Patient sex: F
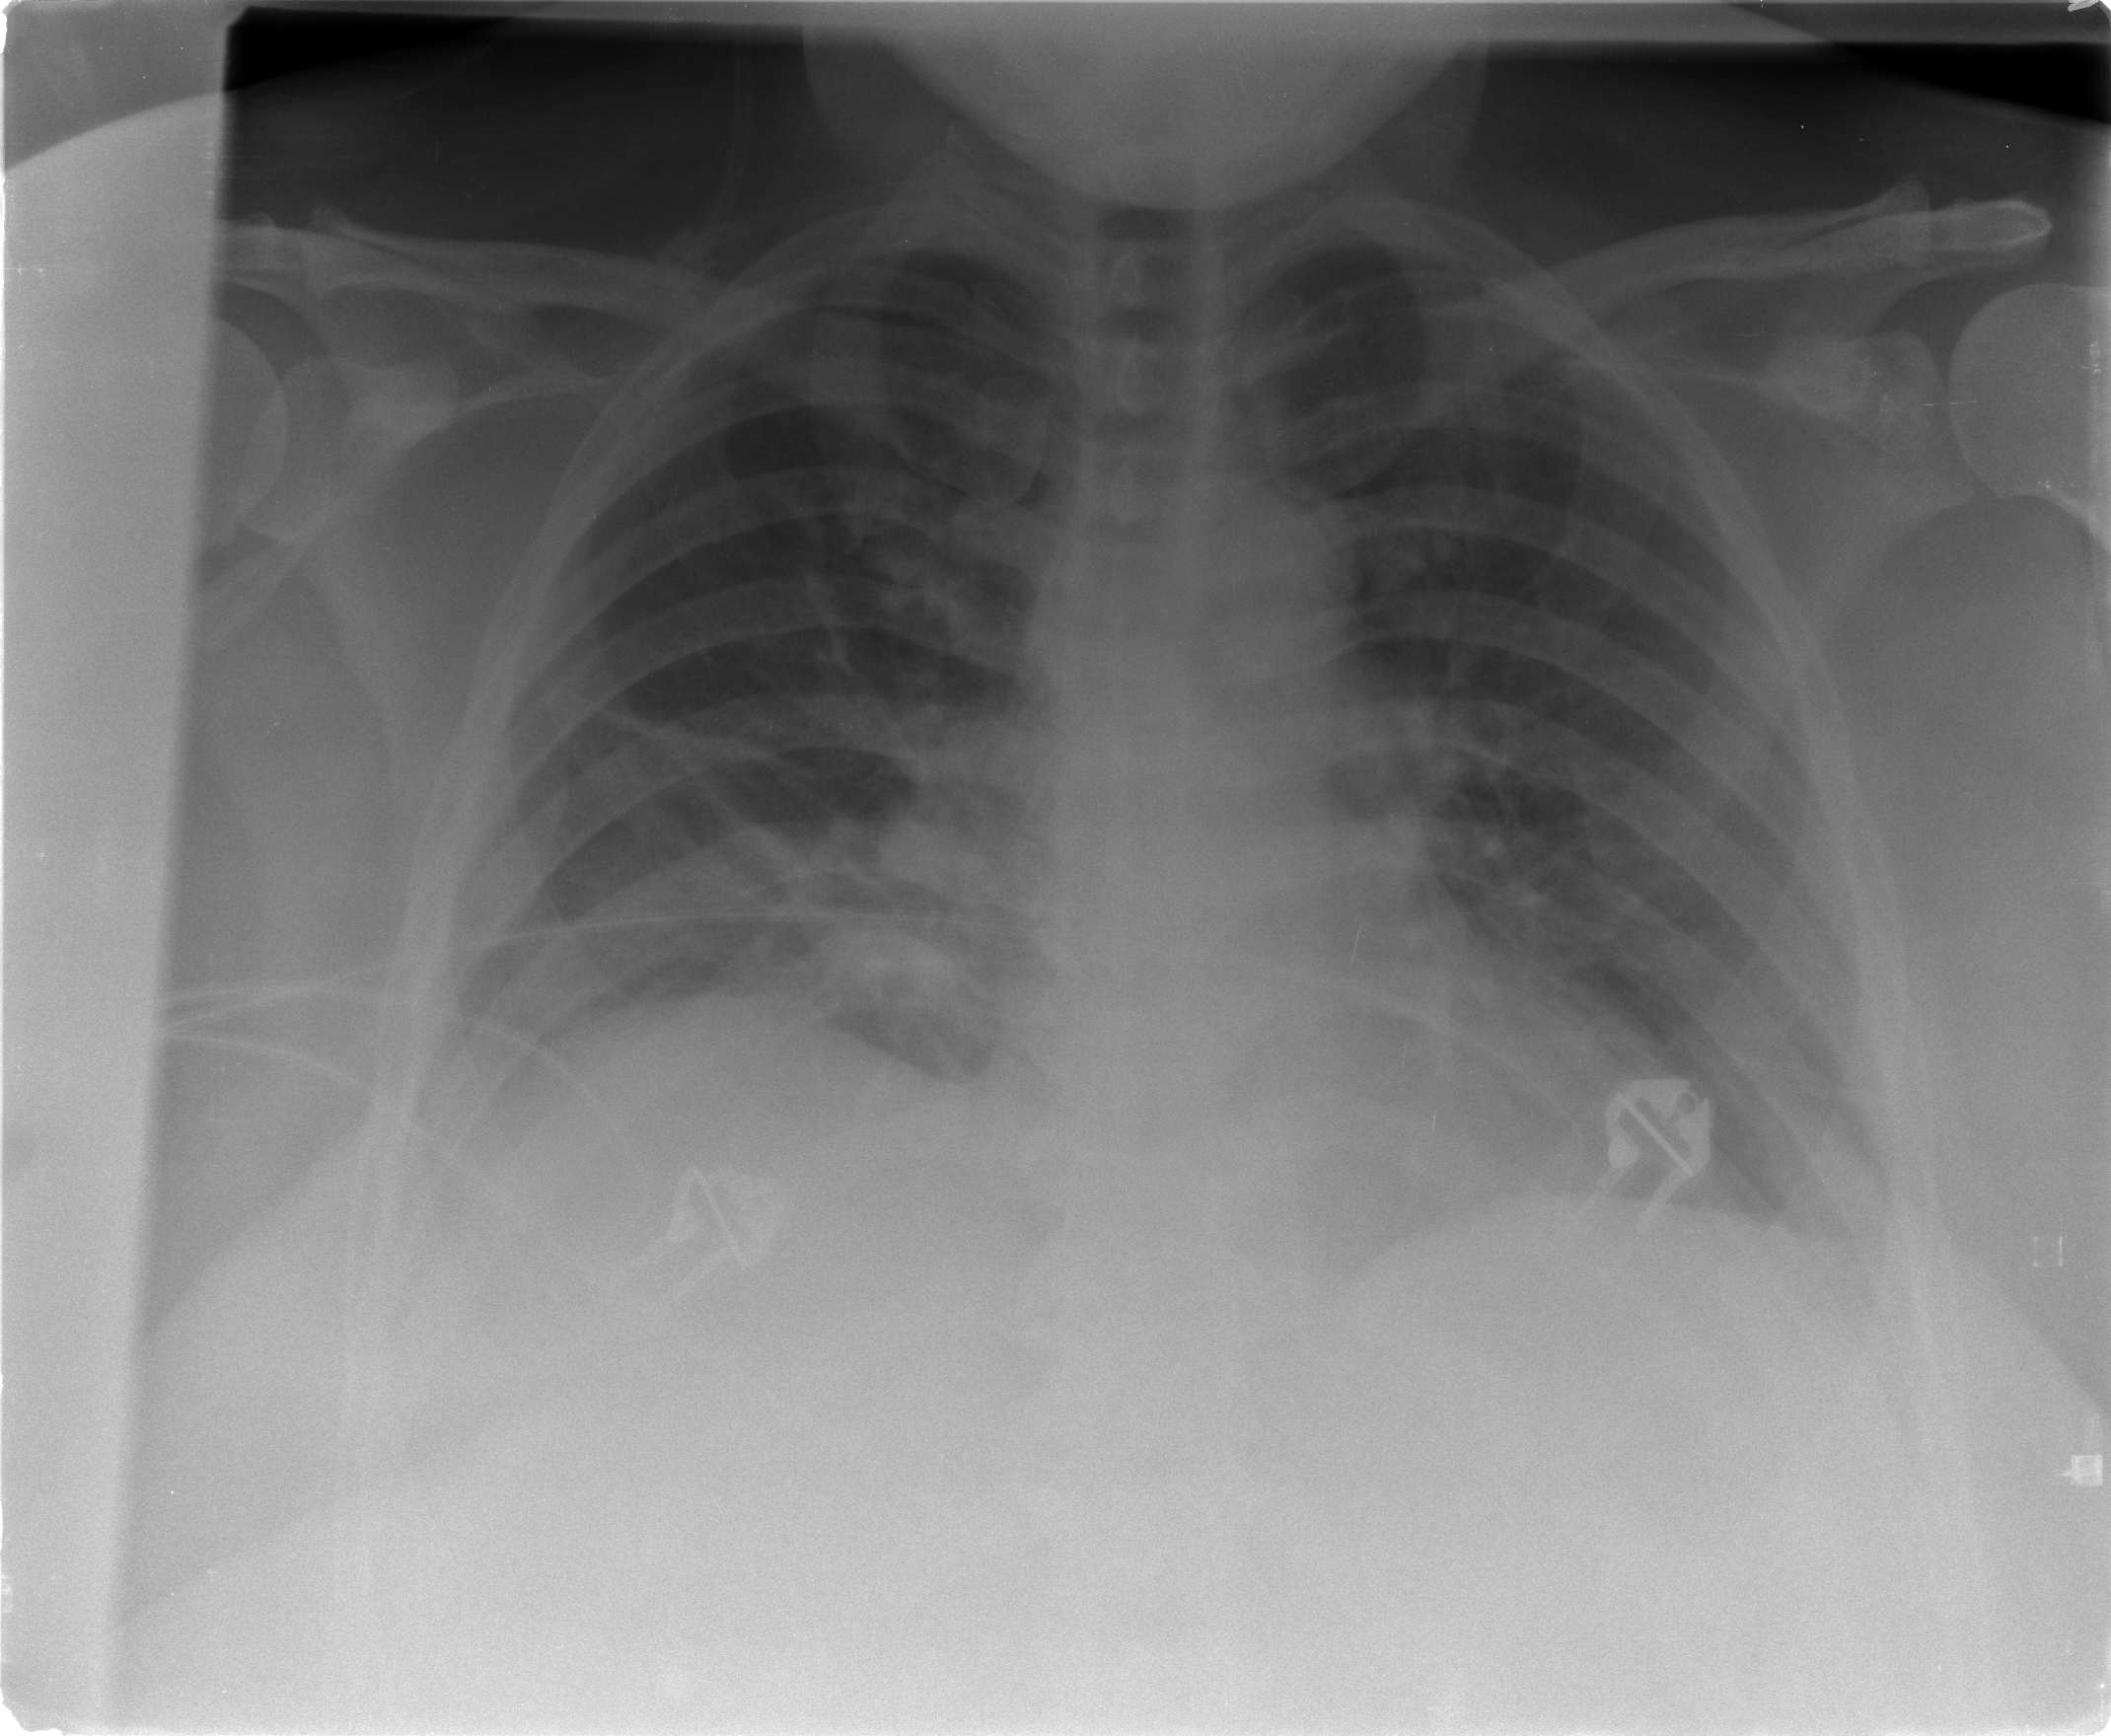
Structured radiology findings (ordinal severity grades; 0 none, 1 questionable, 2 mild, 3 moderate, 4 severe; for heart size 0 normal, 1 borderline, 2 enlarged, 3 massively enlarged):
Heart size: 0
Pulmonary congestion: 1
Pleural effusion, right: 2
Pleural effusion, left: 0
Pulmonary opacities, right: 1
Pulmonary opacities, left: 0
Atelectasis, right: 2
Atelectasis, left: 1